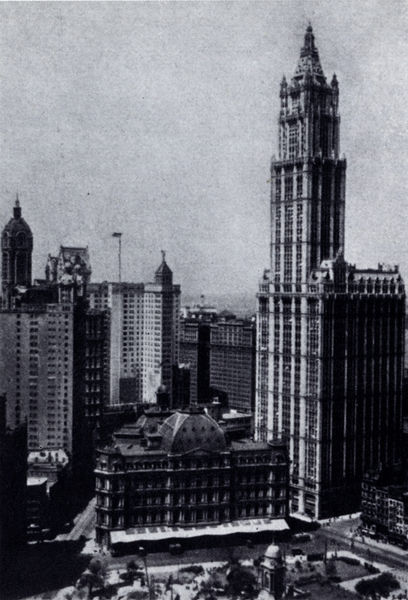
Titel: Ansicht des Gebäudes und Umgebung
Künstler: Cass Gilbert
Standort: New York (New York)
Institution: Woolworth Building
Schlagwörter: dunkel, himmel, weiß, wolken, bäume, stadt, fenster, grau, schwarz, straße, dach, gebäude, haus, wolke, architektur, bild, häuser, kirche, spitzen, turm, düster, ansicht, enge, fassade, fassaden, fahne, dächer, amerika, platz, industrie, kuppel, foto, fotografie, photographie, straßen, türme, beton, schwarzweiß, photo, etagen, geschosse, usa, hochhaus, großstadt, hochhäuser, wolkenkratzer, new york, körnig, philadelphia, chicago, boston, empire state building, stahlbauweise, 20er jahre, wolkenkartzer, wolkenktartzer, schwarz-weiß-bild